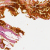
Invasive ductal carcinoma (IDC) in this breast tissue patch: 0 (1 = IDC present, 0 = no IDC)